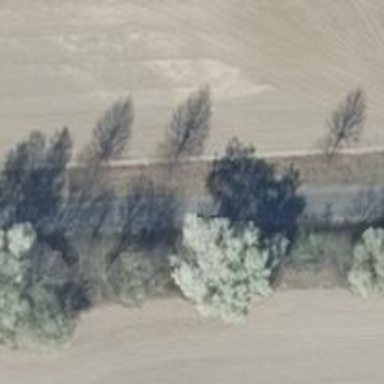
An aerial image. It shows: Deciduous broadleaved tree.